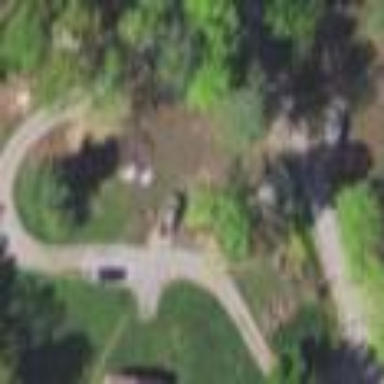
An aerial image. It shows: Driveway.